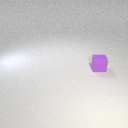
small purple rubber cube